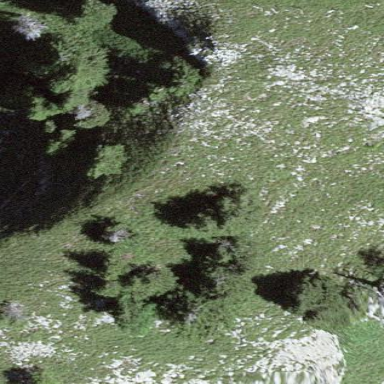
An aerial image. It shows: Patch of scrub vegetation.